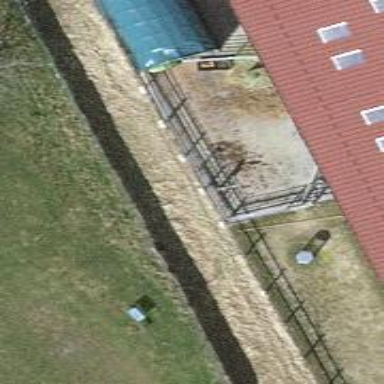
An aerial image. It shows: Fence is in the image.